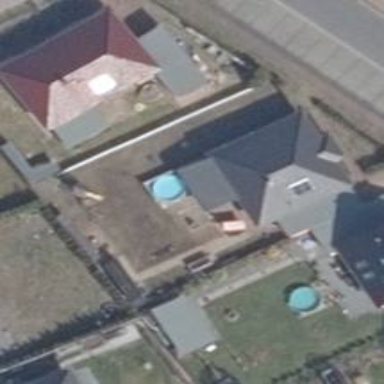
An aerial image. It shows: Black house with hipped roof.